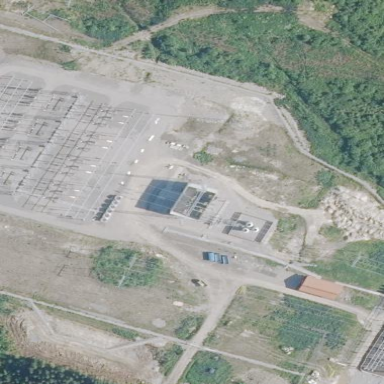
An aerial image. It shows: Power substation with wire fence. The substation operates at the transmission level.